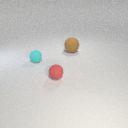
small cyan rubber sphere to the left of large brown rubber sphere